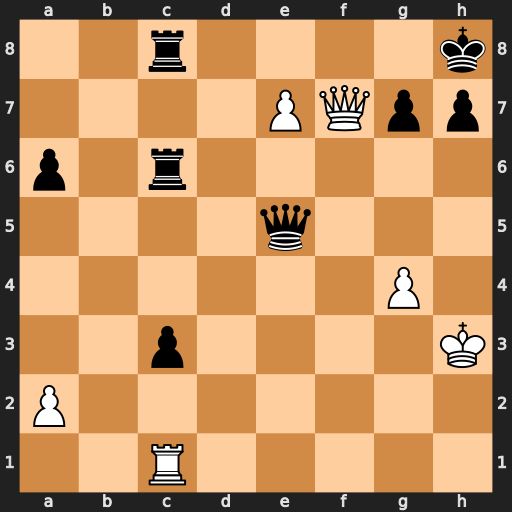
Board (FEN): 2r4k/4PQpp/p1r5/4q3/6P1/2p4K/P7/2R5
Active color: w
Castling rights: -
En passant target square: -
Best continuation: Qf8+ Rxf8 exf8=Q#